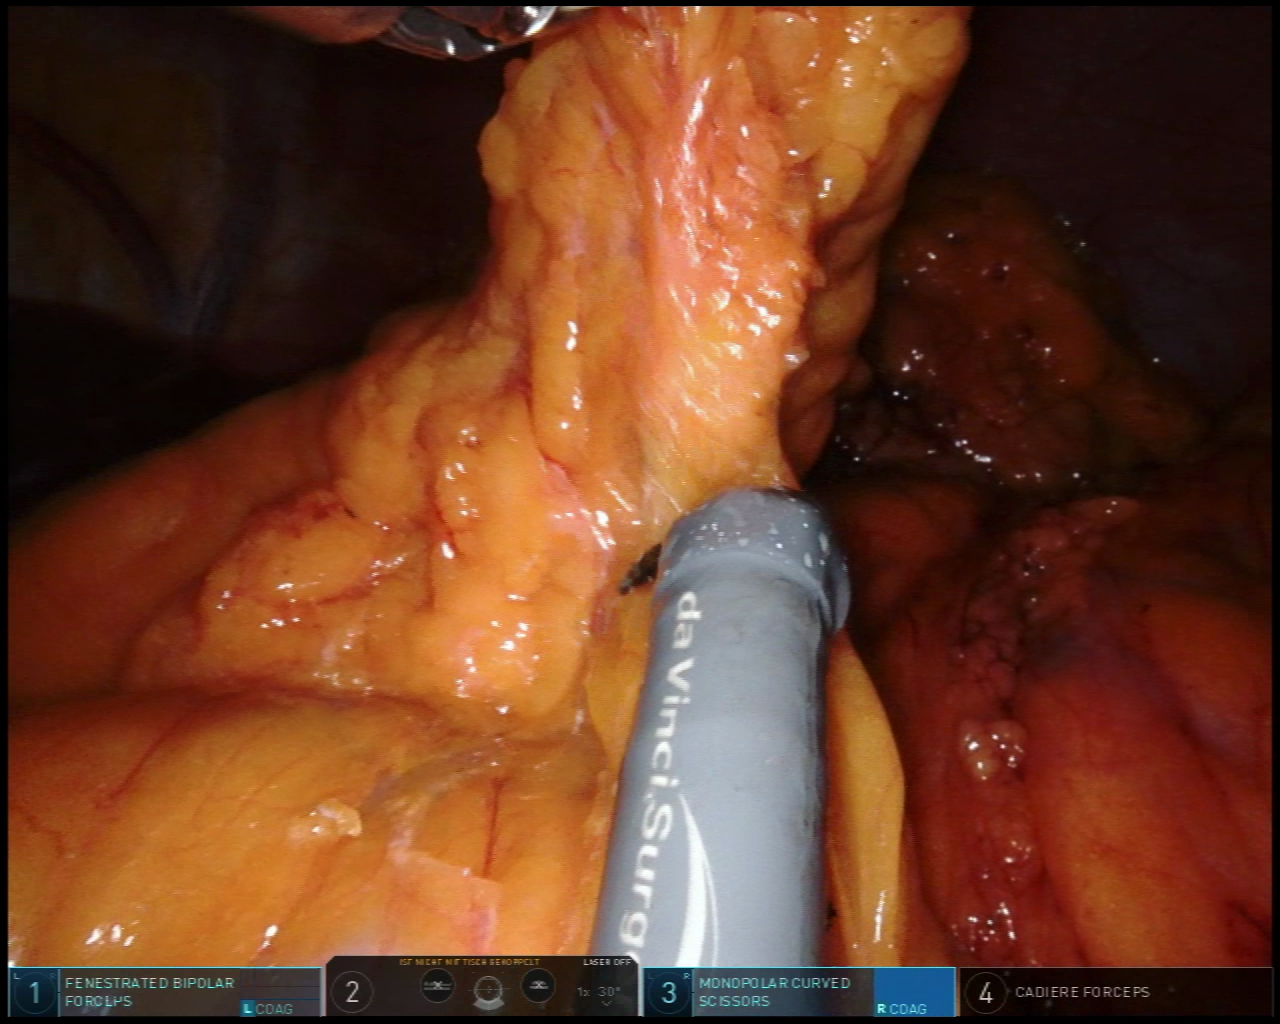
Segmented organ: liver
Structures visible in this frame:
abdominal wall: yes
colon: no
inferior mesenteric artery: no
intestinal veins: no
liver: yes
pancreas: no
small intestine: no
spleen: no
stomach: no
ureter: no
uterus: no
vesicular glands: no